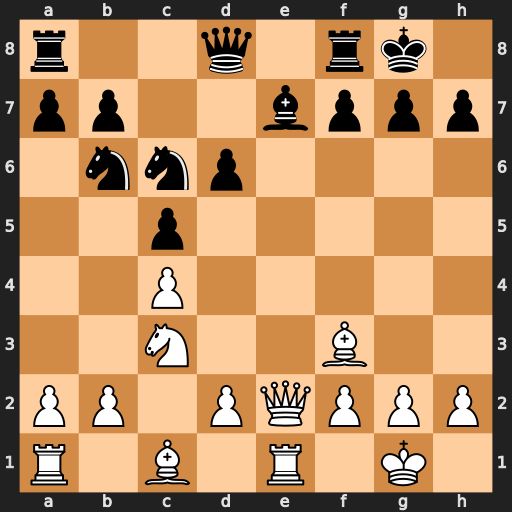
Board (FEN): r2q1rk1/pp2bppp/1nnp4/2p5/2P5/2N2B2/PP1PQPPP/R1B1R1K1
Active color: w
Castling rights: -
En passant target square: -
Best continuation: Bxc6 bxc6 Qxe7 Qxe7 Rxe7